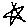
Label: star